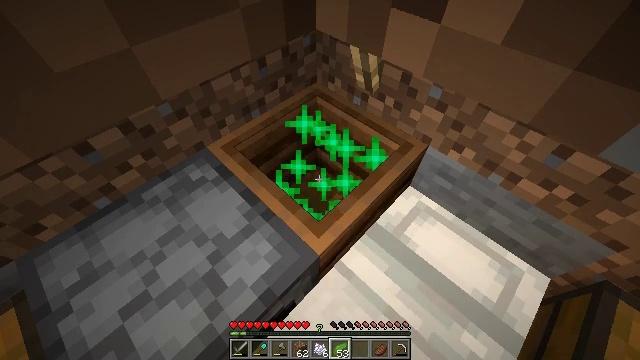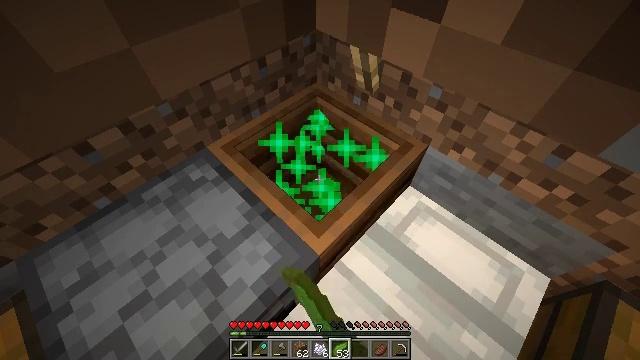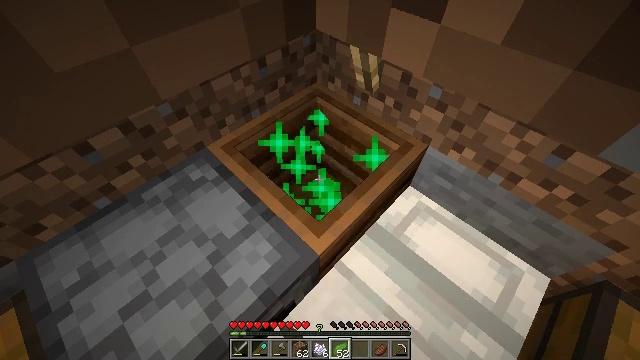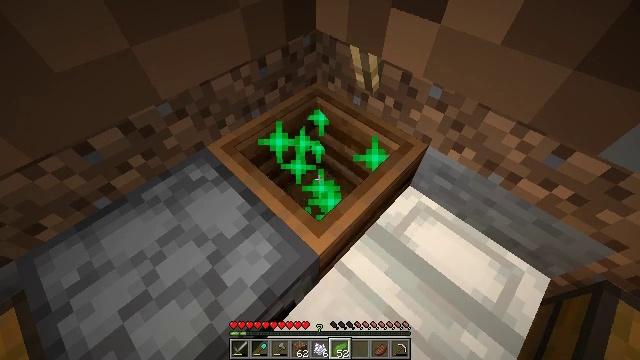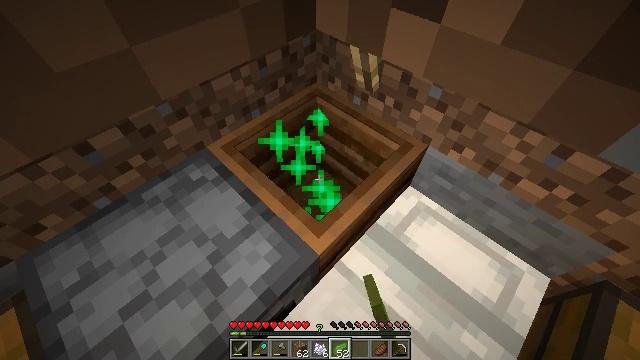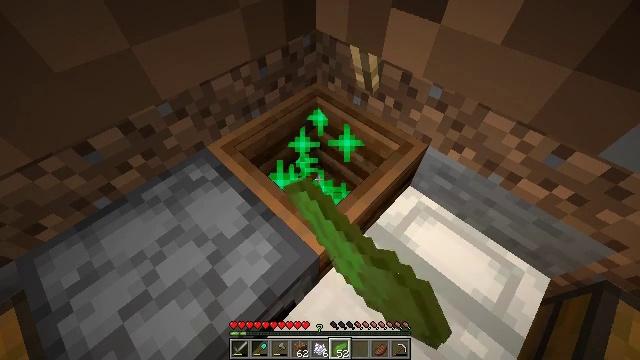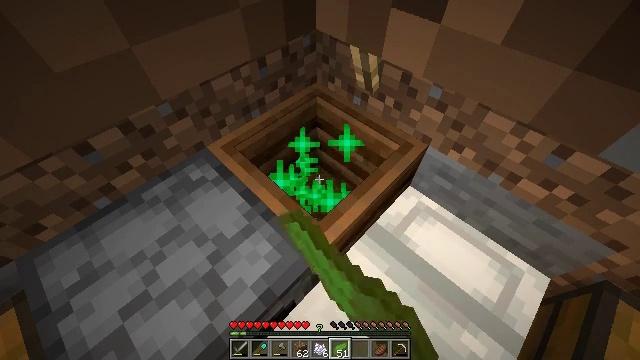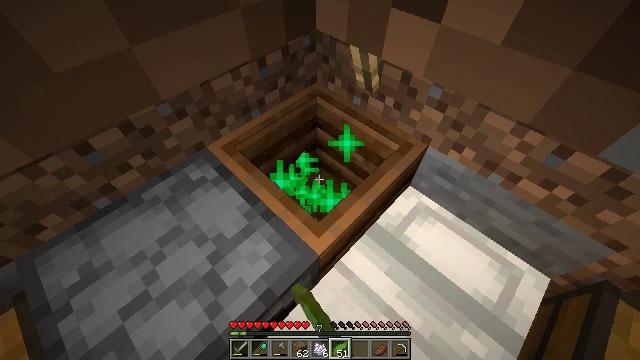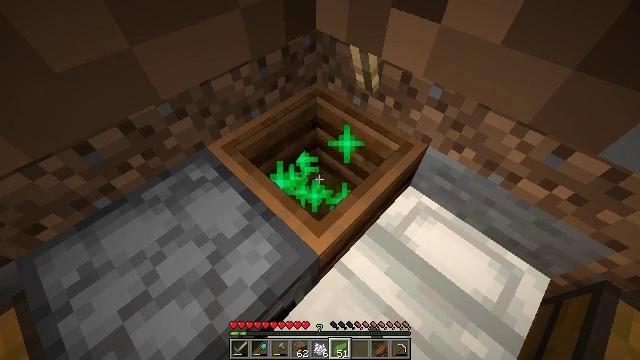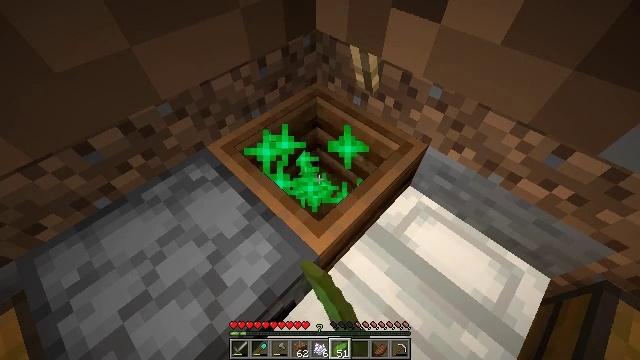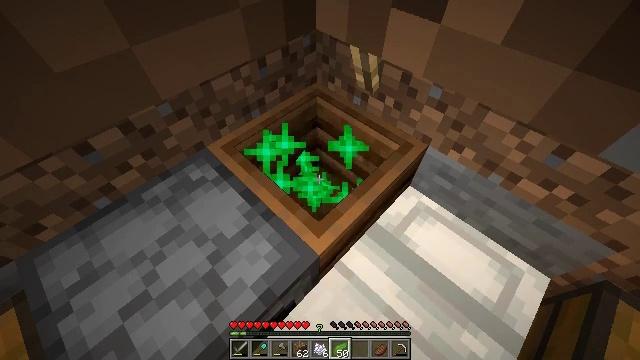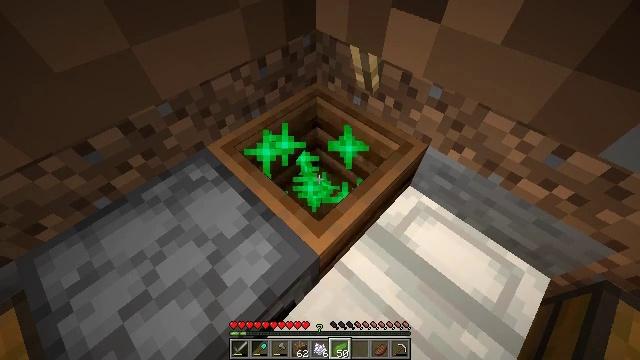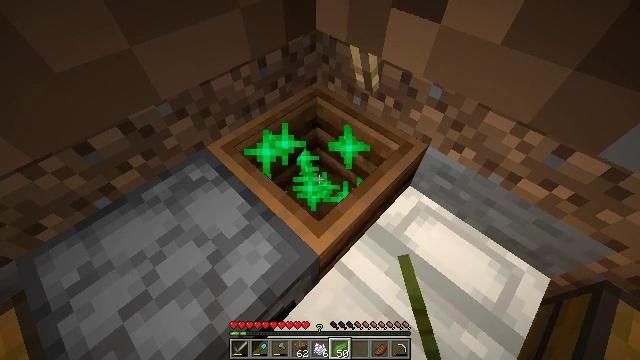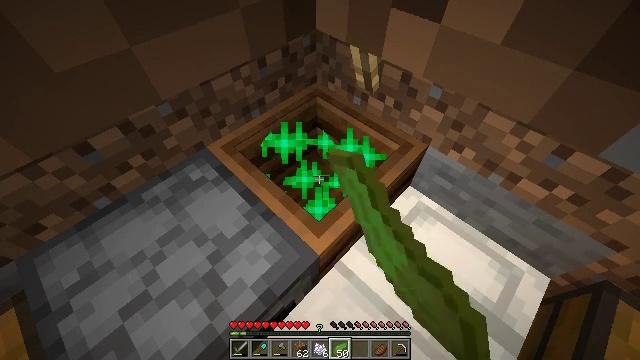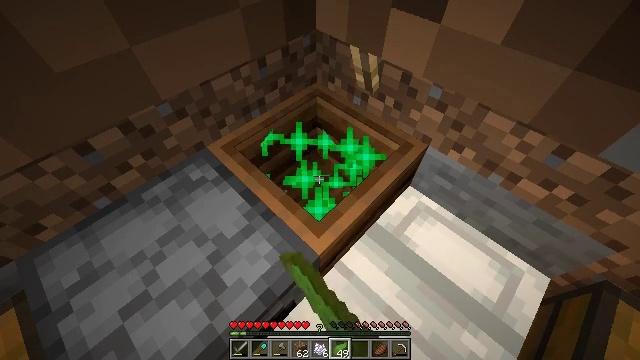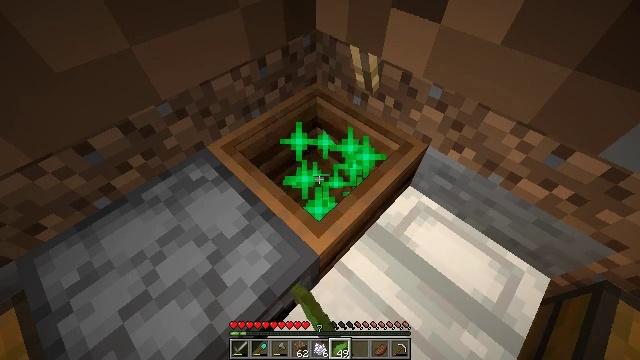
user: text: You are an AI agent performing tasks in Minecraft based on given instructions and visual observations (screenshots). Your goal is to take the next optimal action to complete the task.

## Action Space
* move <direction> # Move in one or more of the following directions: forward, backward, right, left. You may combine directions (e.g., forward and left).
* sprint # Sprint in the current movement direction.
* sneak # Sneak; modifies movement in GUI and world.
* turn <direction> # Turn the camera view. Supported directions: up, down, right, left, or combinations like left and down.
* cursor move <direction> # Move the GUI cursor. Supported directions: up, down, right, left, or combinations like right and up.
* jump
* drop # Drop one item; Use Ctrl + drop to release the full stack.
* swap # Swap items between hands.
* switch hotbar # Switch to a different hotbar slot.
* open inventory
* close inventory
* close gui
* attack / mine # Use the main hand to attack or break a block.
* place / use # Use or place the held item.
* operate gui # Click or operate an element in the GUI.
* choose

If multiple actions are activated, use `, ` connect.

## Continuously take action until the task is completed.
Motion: motion action
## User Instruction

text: Use materials to create white dye.
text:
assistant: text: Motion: use / place
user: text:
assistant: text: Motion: use / place
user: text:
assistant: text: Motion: use / place
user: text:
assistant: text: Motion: use / place
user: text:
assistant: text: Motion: use / place
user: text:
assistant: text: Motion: use / place
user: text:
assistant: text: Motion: use / place
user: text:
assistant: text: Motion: use / place
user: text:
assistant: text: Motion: use / place
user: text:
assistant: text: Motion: use / place
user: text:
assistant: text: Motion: use / place
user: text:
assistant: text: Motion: use / place
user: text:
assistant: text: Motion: use / place
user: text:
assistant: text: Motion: use / place
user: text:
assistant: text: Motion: use / place
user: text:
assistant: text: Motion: use / place
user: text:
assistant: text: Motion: use / place
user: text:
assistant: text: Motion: use / place
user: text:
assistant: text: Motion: use / place
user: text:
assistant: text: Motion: use / place
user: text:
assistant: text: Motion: use / place
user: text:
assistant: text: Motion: use / place
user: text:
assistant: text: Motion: use / place
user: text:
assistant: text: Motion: use / place
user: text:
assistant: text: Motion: use / place
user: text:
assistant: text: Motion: use / place
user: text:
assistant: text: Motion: use / place
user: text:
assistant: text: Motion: use / place
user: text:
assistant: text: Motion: use / place
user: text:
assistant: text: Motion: use / place